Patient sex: M
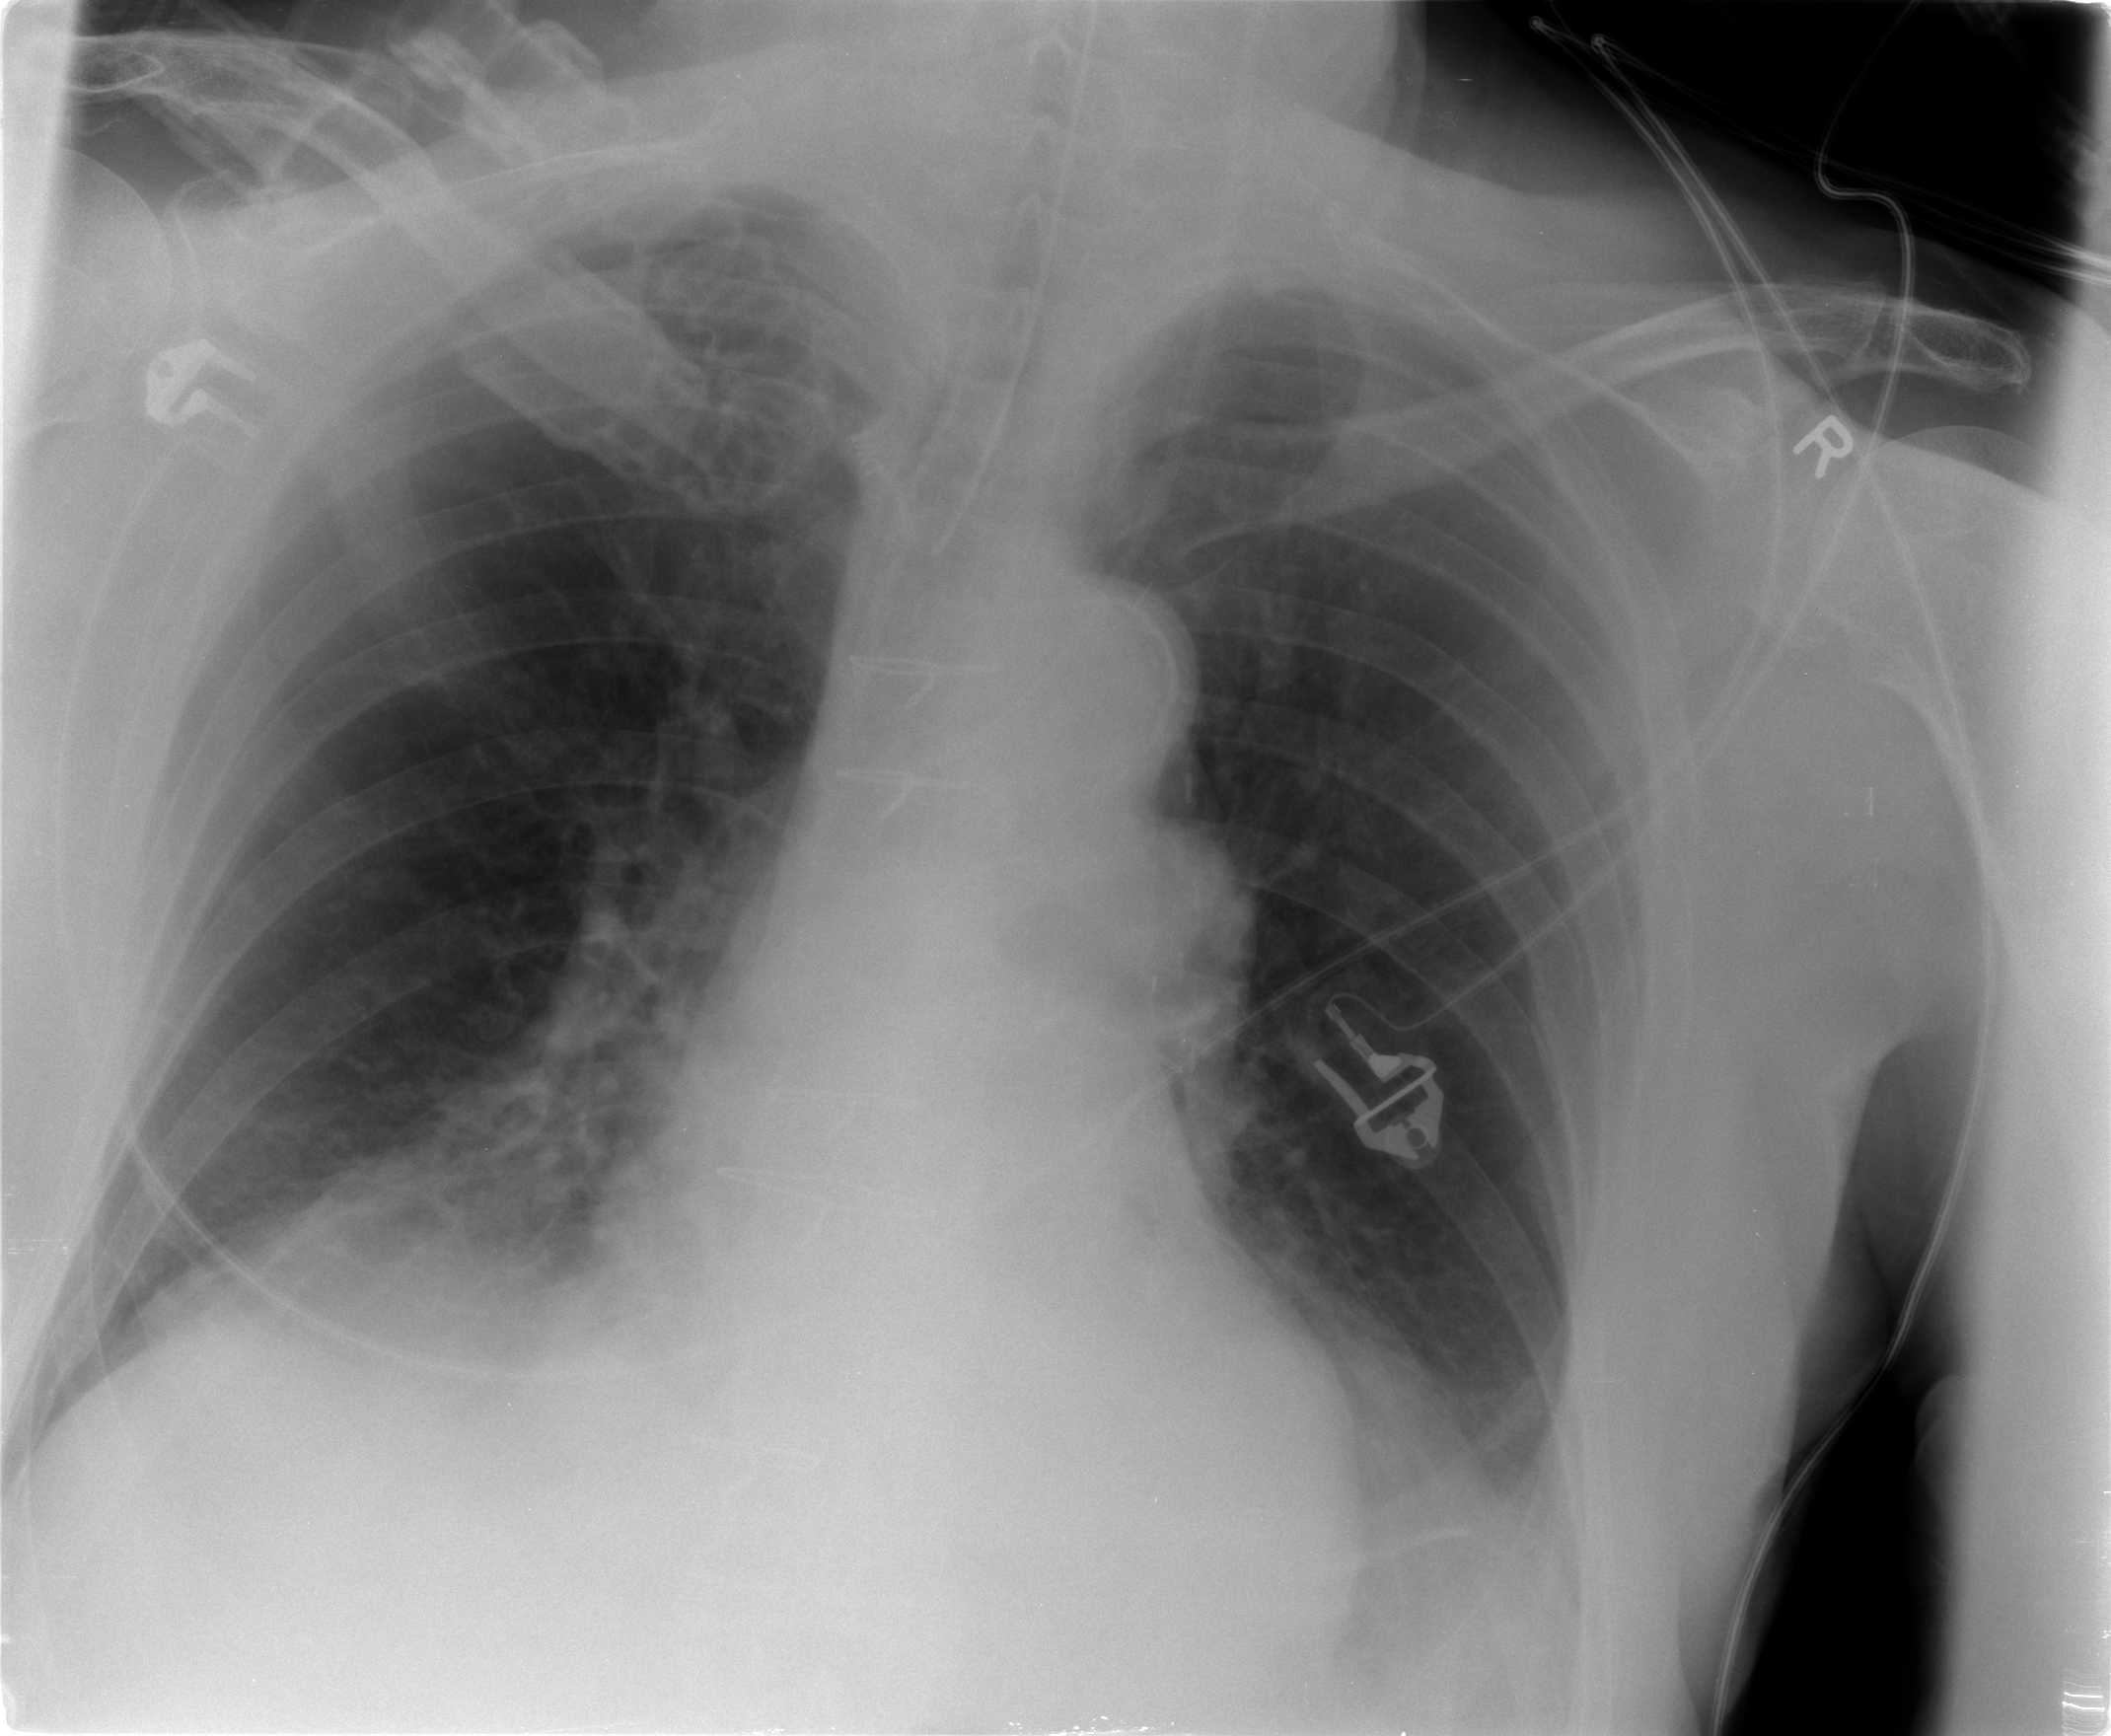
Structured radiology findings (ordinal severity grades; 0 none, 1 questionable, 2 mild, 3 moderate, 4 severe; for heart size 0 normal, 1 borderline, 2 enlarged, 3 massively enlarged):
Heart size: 0
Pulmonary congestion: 1
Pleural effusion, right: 0
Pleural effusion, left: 1
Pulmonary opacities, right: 1
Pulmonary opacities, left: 0
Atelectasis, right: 2
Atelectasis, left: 2